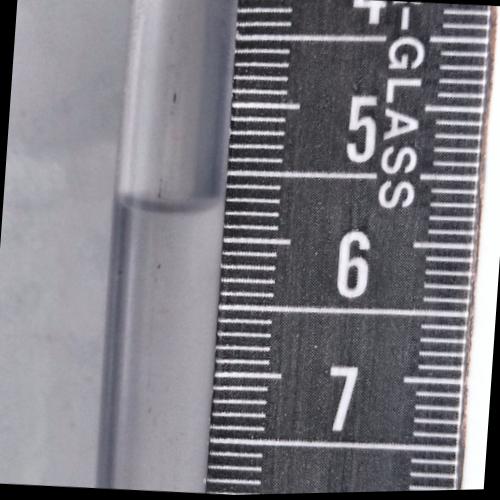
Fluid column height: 5.8 cm